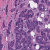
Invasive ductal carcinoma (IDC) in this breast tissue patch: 1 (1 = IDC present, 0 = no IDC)